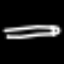
Label: pencil